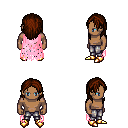
a pixel art fantasy rpg character, male body template, human, dark skin, pink tattered cape, metal pants, brown long hairstyle, gold boots, four views (front, back, left, right), 2x2 character sprite sheet, small pixel art, hard edges, no anti-aliasing